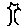
Label: tree